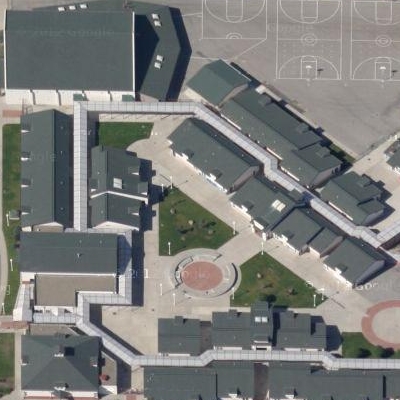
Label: Resident